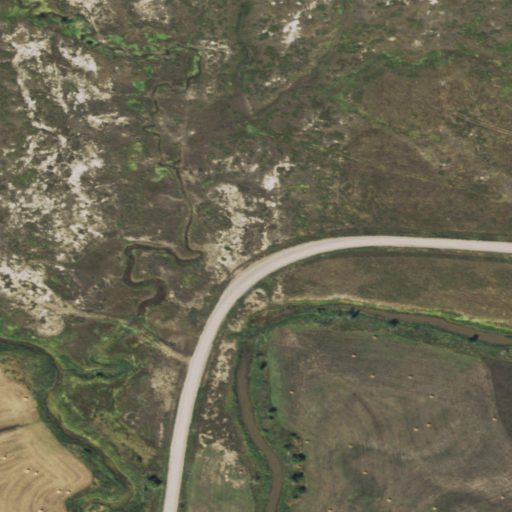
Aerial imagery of valley in Wyoming named Page Draw containing grassland, pasture, shrub, and herbaceous wetlands